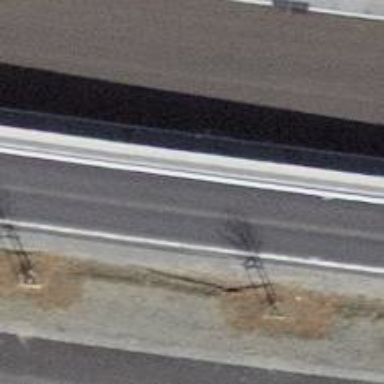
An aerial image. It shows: Primary road with asphalt surface.